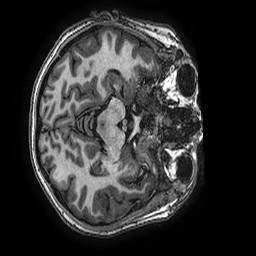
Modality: T1w
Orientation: axial
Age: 17
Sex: female
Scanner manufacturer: ge
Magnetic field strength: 3 T
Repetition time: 0.00766 s
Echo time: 0.003476 s